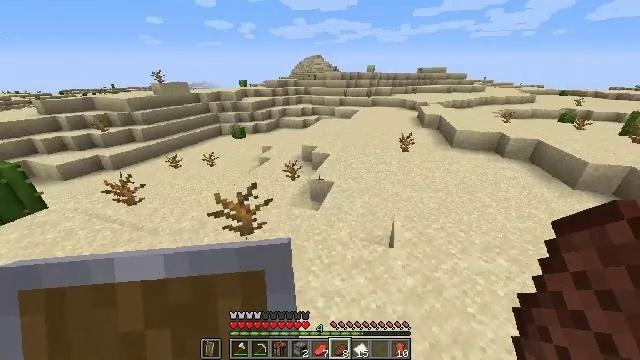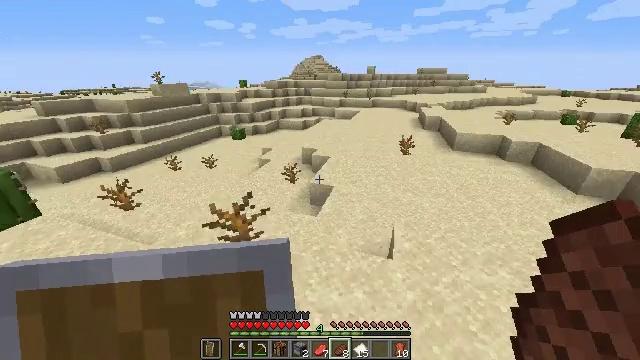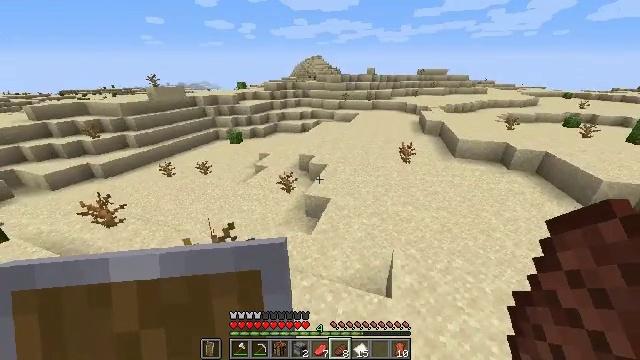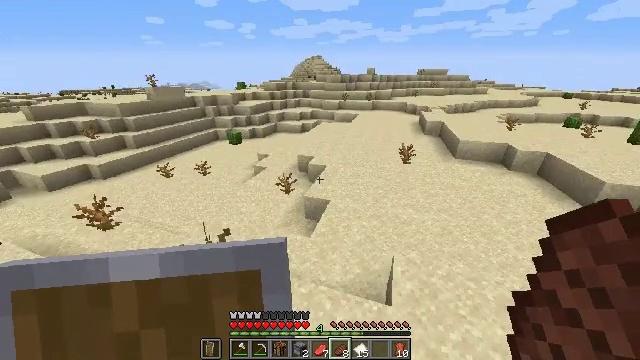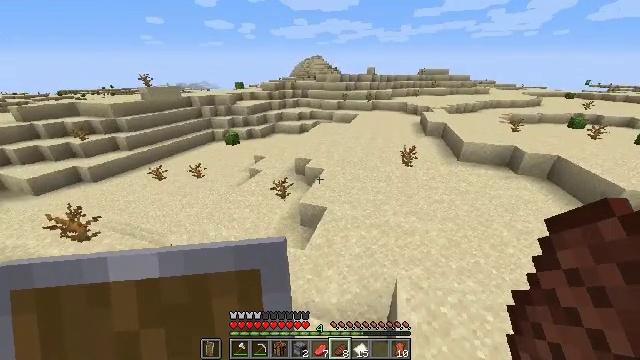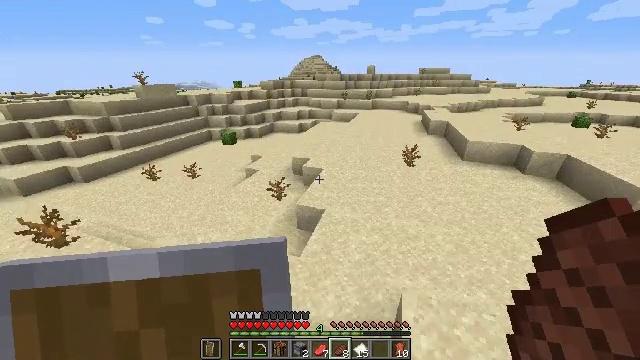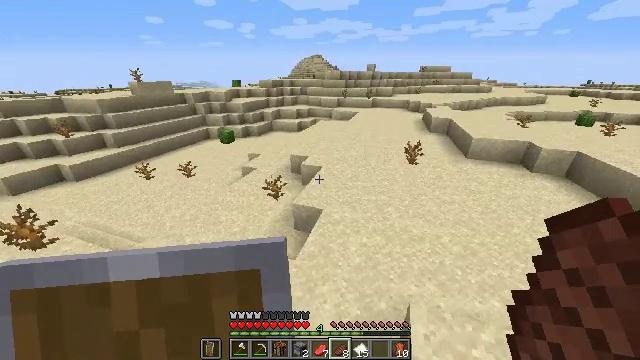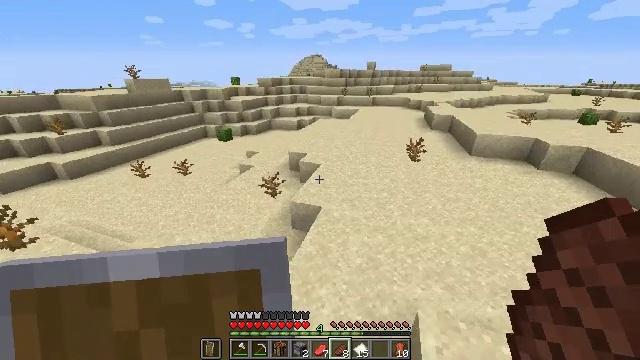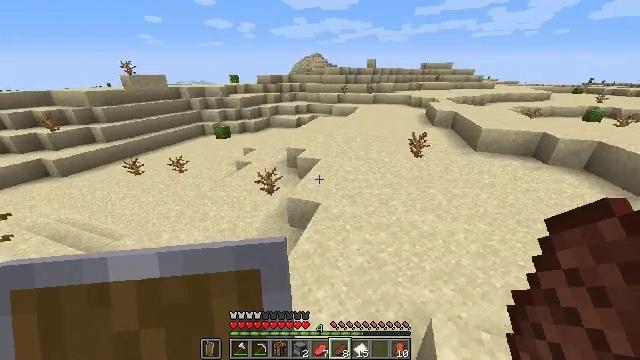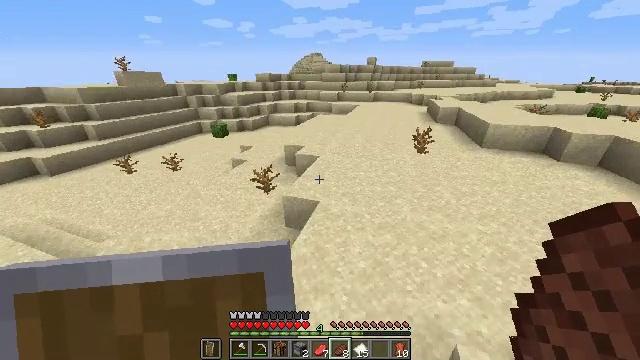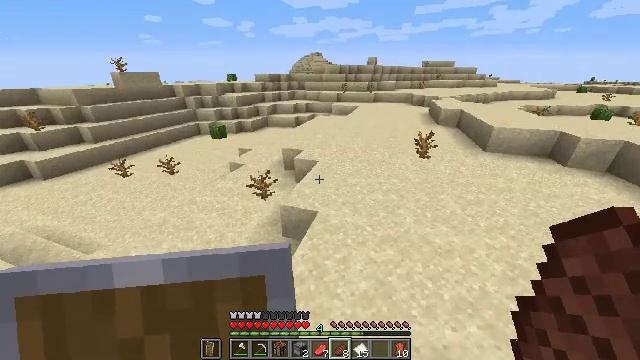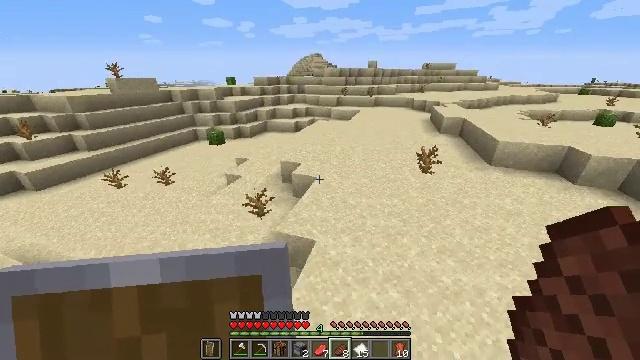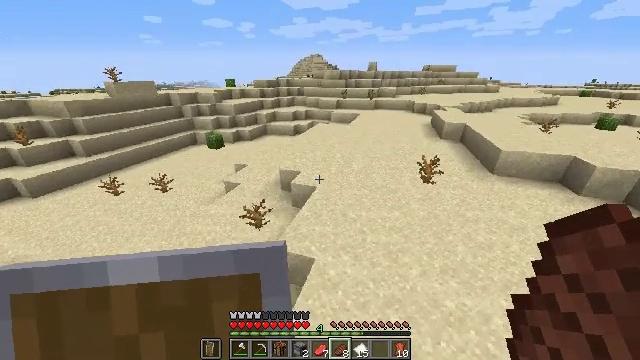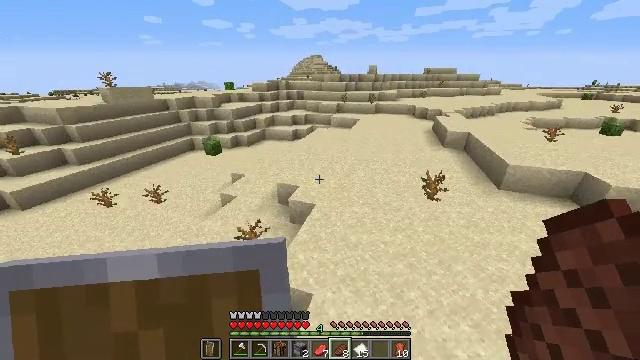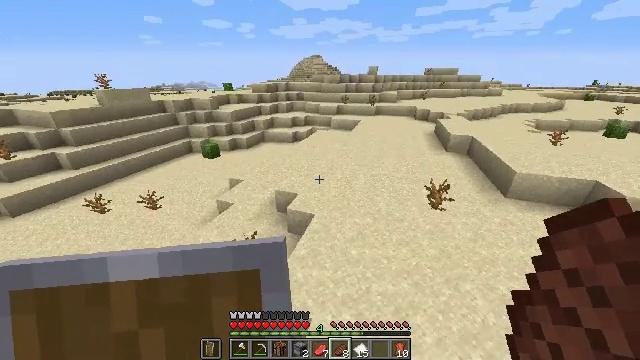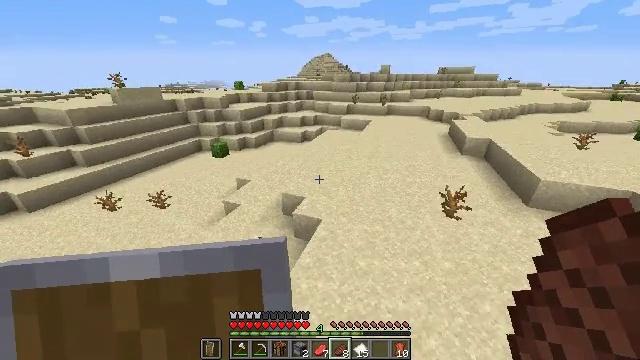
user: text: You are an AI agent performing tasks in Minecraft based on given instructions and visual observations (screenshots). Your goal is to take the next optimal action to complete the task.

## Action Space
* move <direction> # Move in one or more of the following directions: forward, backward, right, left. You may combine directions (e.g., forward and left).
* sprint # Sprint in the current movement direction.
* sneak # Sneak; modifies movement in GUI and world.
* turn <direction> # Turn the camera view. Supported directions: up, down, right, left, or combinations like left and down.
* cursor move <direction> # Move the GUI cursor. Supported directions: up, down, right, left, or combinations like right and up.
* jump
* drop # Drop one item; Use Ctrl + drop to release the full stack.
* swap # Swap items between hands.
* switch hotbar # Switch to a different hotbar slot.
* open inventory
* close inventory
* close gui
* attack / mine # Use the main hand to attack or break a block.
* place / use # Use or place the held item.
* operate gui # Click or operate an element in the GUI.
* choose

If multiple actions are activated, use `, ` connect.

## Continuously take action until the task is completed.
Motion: motion action
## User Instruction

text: Mine the dead bush in the desert.
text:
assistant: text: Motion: move forward, sprint, jump
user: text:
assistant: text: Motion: move forward, sprint, jump
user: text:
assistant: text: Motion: move forward, sprint, jump
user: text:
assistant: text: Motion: move forward, sprint, jump
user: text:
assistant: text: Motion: move forward, sprint, jump
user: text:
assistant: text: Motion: move forward, sprint, jump
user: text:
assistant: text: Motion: move forward, sprint, jump
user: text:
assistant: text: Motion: move forward, sprint, jump
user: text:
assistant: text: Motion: move forward, sprint, jump
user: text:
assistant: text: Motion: move forward, sprint, jump
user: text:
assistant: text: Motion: move forward, sprint, jump
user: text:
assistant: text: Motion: move forward, sprint, jump
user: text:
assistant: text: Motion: move forward, sprint, jump
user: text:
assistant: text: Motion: move forward, sprint, jump
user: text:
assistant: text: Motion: move forward, sprint, turn left, jump
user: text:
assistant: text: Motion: move forward and move right, sprint, turn left, jump
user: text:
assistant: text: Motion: move forward and move right, sprint, turn left and up, jump
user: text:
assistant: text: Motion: move forward and move right, sprint, turn left and up, jump
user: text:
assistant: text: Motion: move forward and move right, sprint, turn left, jump
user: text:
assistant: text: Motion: move forward and move right, sprint, turn left, jump
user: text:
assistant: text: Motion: move forward and move right, sprint, turn left, jump
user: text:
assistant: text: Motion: move forward and move right, sprint, turn left and up, jump
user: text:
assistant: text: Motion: move forward and move right, sprint, turn left, jump
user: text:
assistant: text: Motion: move forward and move right, sprint, turn left, jump
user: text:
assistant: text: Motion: move forward and move right, sprint, turn left, jump
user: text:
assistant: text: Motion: move forward and move right, sprint, turn left, jump
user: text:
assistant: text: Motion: move forward and move right, sprint, turn left, jump
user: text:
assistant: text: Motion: move forward and move right, sprint, jump
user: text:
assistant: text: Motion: move forward and move right, sprint, jump
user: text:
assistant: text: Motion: move forward and move right, sprint, jump